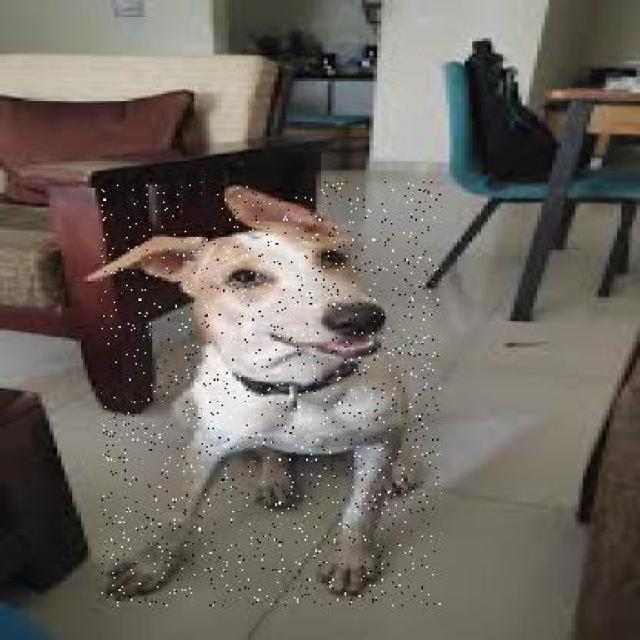
Healthy canine skin — no visible lesions, inflammation, or abnormalities. The skin and coat appear normal.